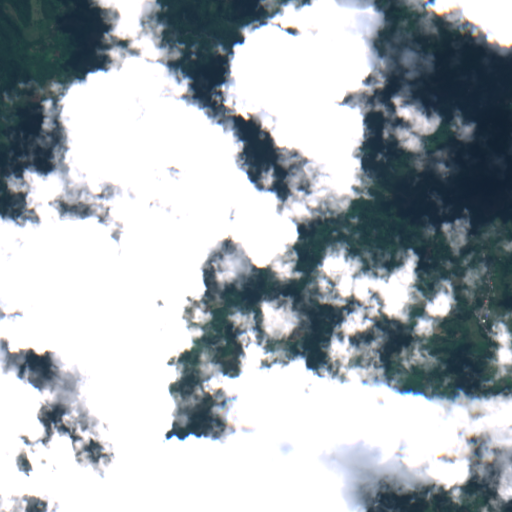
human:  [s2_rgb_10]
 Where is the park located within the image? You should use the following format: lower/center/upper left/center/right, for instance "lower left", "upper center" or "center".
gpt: The park is located in the center right of the image.
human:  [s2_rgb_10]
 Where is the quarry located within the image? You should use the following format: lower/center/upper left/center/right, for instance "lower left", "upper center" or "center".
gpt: The quarry is located in the lower right of the image.
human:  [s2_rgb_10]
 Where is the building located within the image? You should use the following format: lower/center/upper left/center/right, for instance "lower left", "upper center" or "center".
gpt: There is no building in the image.